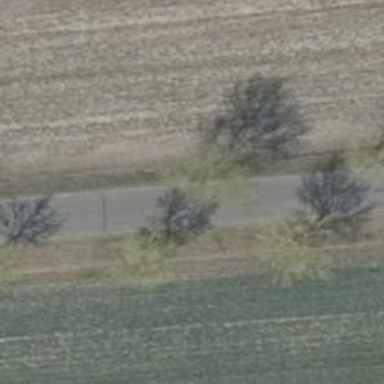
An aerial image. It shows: Row of deciduous broadleaved trees.